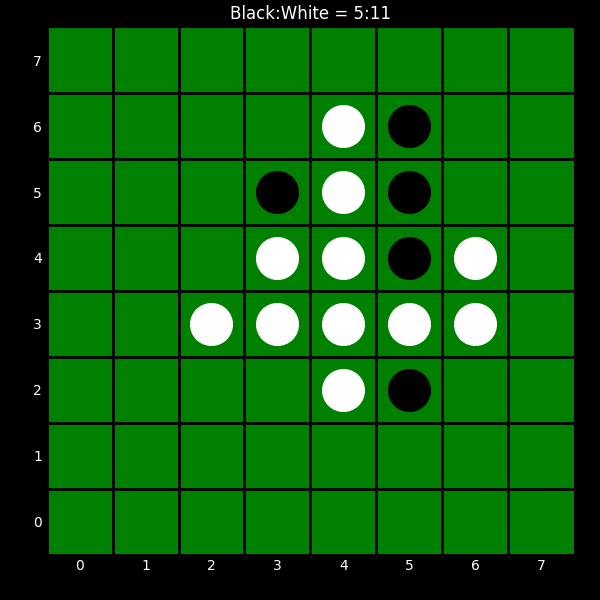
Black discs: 5
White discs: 11